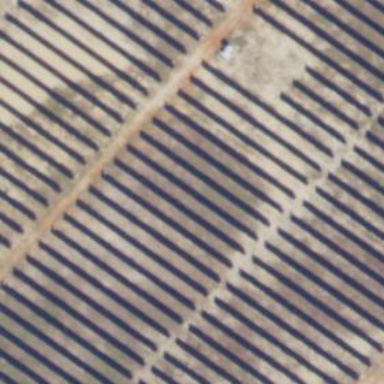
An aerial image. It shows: Solar power generator utilizing photovoltaic technology with solar photovoltaic panels.